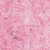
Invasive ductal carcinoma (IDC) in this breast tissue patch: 0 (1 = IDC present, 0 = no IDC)